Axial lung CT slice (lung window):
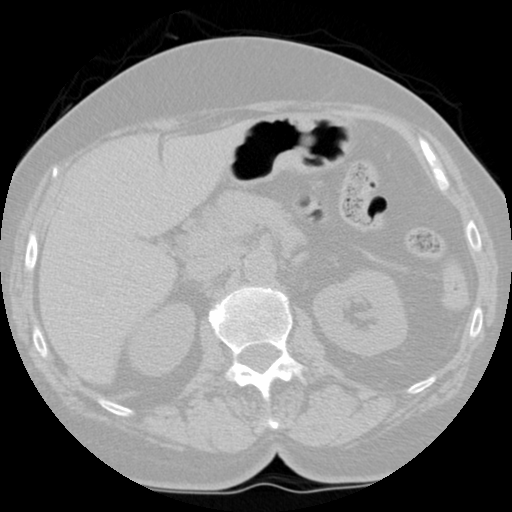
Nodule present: no